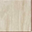
Piece: xx